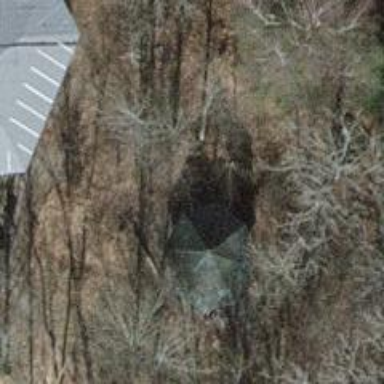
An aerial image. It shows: Shelter.